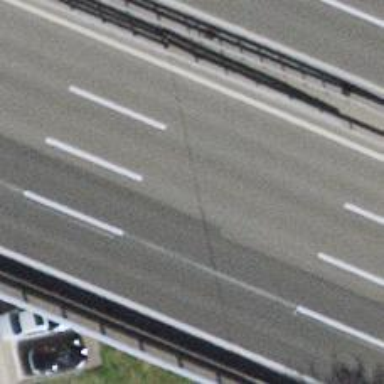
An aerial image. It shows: Motorway bridge with asphalt surface.